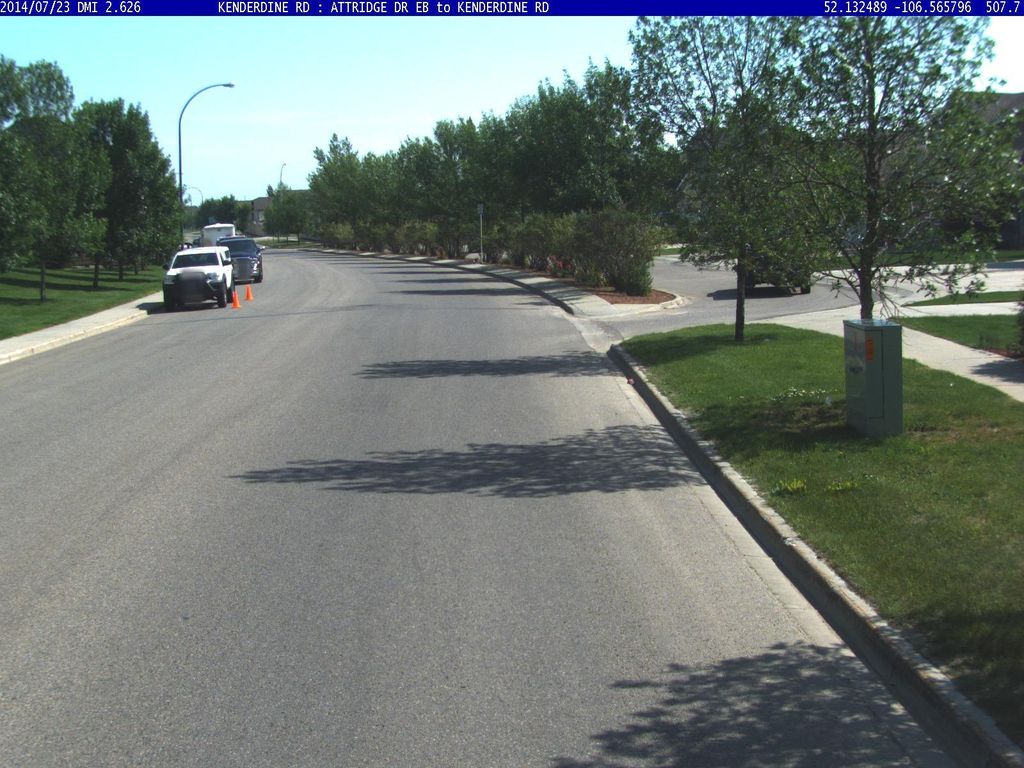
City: saskatoon